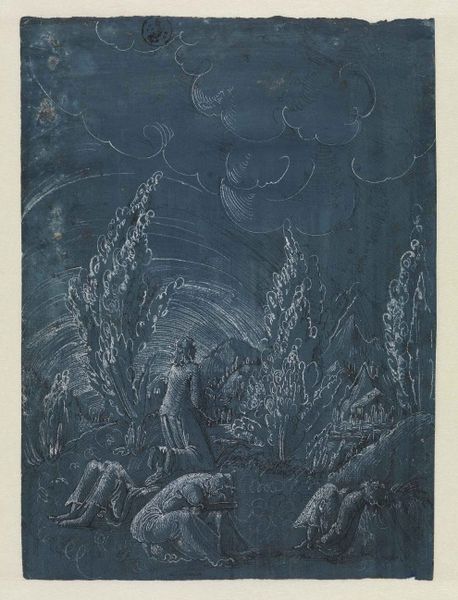
Titel: Christus am Ölberg
Künstler: Albrecht Altdorfer (Umkreis)
Standort: Karlsruhe
Institution: Staatliche Kunsthalle Karlsruhe
Schlagwörter: baum, berg, blau, dunkel, felsen, fuß, gemälde, gewitter, gott, gruppe, himmel, mann, nackt, schatten, schlaf, weiß, wolken, bäume, frauen, grün, landschaft, menschen, mädchen, sitzen, stadt, äste, abend, bewegung, frau, grau, kleid, kleider, kreide, licht, männer, nacht, schwarz, skizze, türkis, zeichnung, gras, haus, wiese, wolke, leute, bibel, rahmen, sehen, stehen, steine, tod, trauer, bild, ast, dämmerung, erde, hügel, natur, sonnenaufgang, strauch, wind, busch, büsche, gebüsch, sonne, sträucher, boden, mantel, sitzend, personen, pflanzen, gebeugt, schön, wald, arbeit, bauern, kreis, engel, garten, zypressen, beine, füße, papier, ruhe, kauern, liegen, ruhen, schlafen, schlafende, umrisse, düster, bogen, hosen, moderne, abends, ernte, abstrakt, berge, gebirge, gipfel, dächer, dunst, grafik, graphik, schattierung, sonnenuntergang, linien, farblos, weisshöhung, stille, angst, sturm, unwetter, dunkelblau, draussen, melancholie, knie, fein, striche, regen, bögen, vier, bücken, moses, strahlen, linie, himmeö, kohle, weinen, wirbel, druck, lithographie, nachts, druckgrafik, radierung, stich, lithografie, kupfer, seite, illustration, schwarzweiß, knien, furcht, offenbarung, bedrohlich, kreise, stempel, beten, gebet, tinte, flecken, schein, verzweiflung, negativ, heiligenschein, christus, jesus, schiefer, strudel, picasso, leid, mystisch, wanderer, wach, knieend, kniend, vision, betende, knieende, sonnenschein, sonnenstrahlen, ehrfurcht, gebückt, wächter, graben, eden, erscheinung, tempel, undeutlich, dürer, anbeten, hoffnung, jünger, kupferstich, anbetung, jerusalem, mystik, petrus, ausruhen, unheimlich, spirale, ungeheuer, wachen, ritual, bitten, blauweiß, morgens, kniende, straffur, pilger, gehöht, böume, apostel, höhung, gemäde, passion, schimmelreiter, verlust, ritzung, golgatha, geritzt, ölberg, unheil, ätzung, garten gethsemane, gethsemane, wolekn, gezemane, jesus am ölberg, erwachen, schlafende jünger, kniened, unkenntlich, black, sgraffitto, dürerzeit, galgenberg, kupferstcih, siese, bedrohling, christus und jünger, kratzbild, inweißhöhung, golgotar, gespenstische, jünter, blau himmel bäume liegen knien menschen frauen, figuren auf feld, menscjen, d+rerzeit, betender jesus